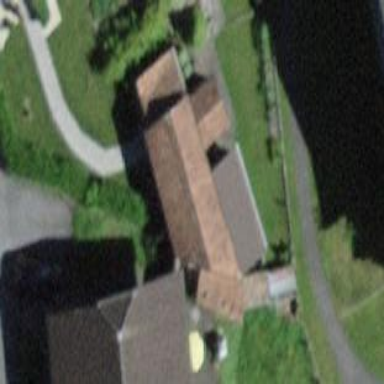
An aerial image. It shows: Rural barn.